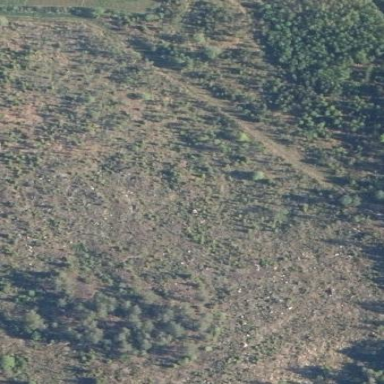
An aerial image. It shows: Clearcut man-made area surrounded by scrub vegetation.